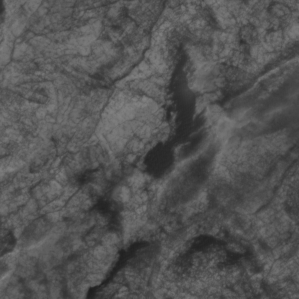
Label: non_frost